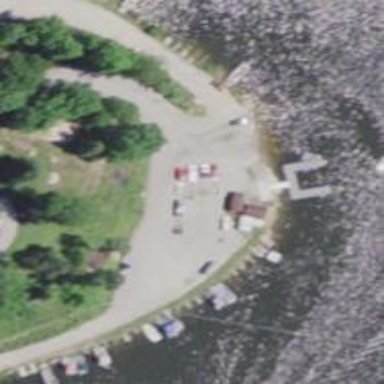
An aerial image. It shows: Dock located along the waterway.